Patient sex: F
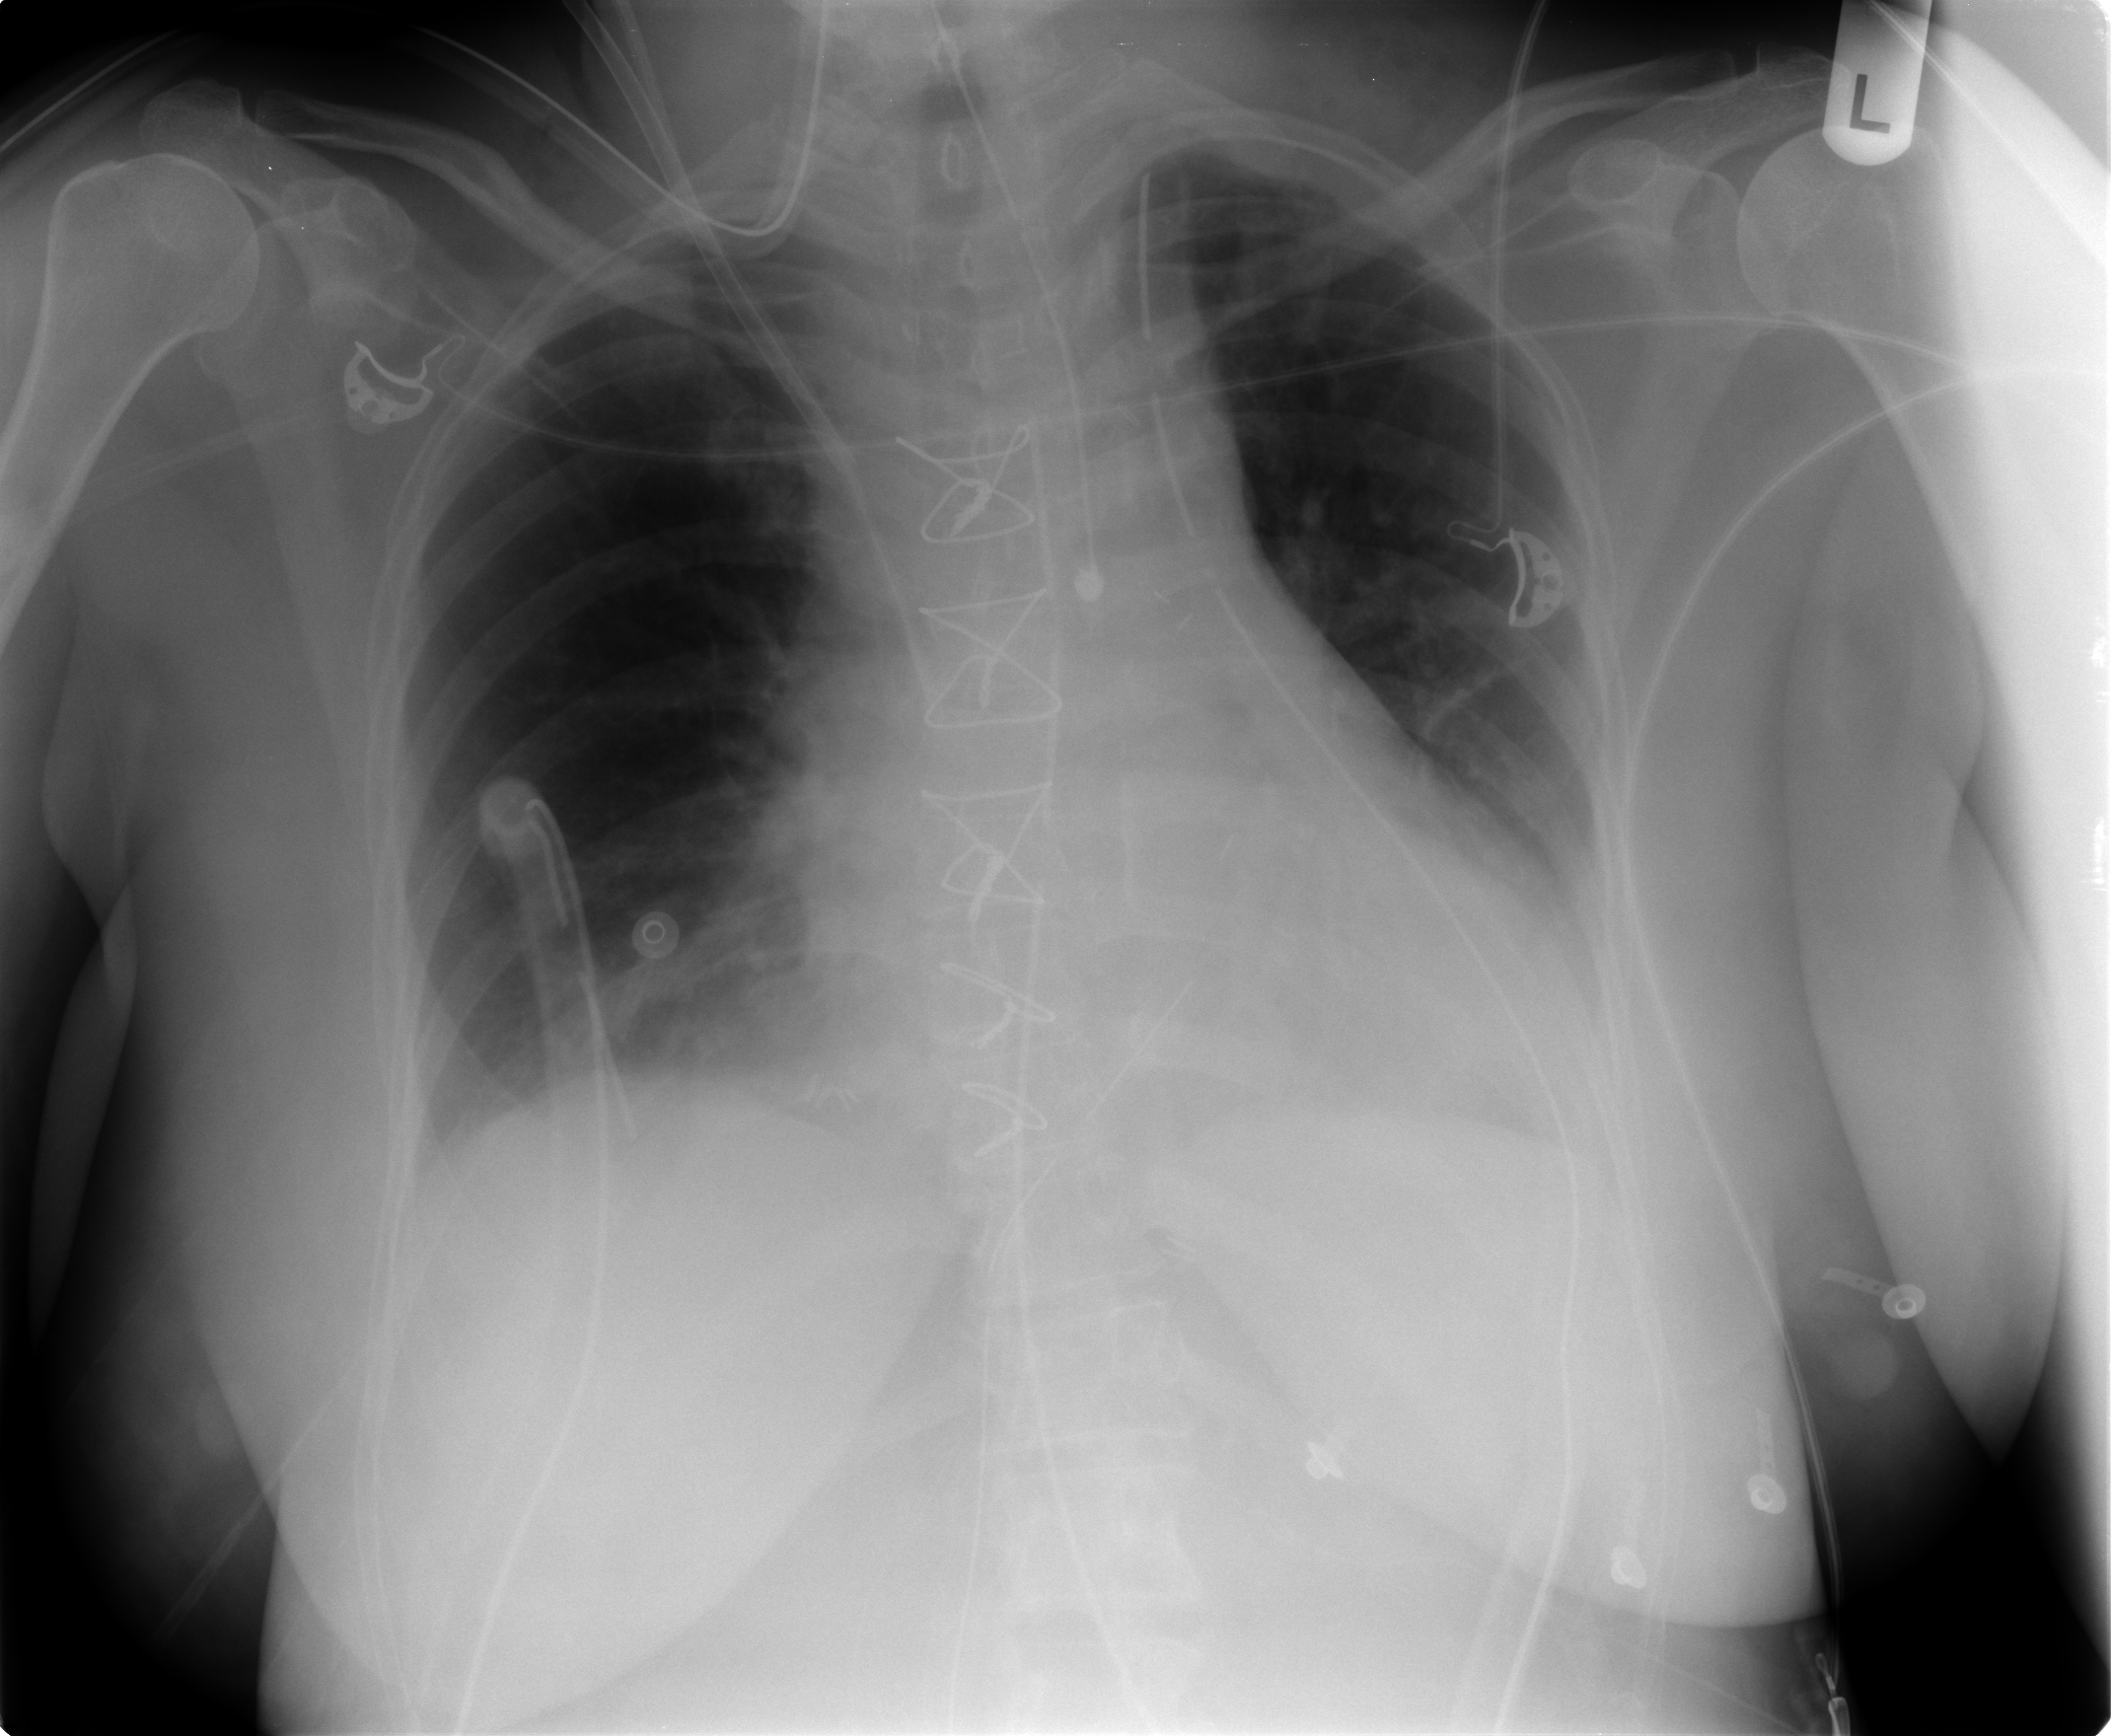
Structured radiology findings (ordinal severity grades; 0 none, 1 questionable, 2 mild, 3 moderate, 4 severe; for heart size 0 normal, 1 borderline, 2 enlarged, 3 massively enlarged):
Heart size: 2
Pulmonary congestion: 0
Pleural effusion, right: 0
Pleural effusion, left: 2
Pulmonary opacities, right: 0
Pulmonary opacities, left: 0
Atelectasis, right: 2
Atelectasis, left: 2